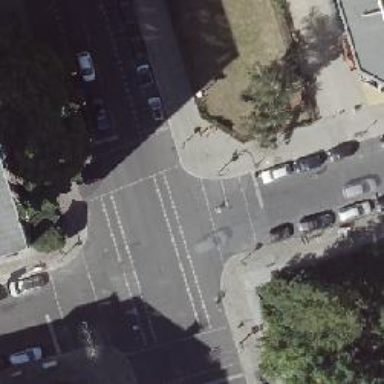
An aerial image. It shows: Sidewalk along the footway.